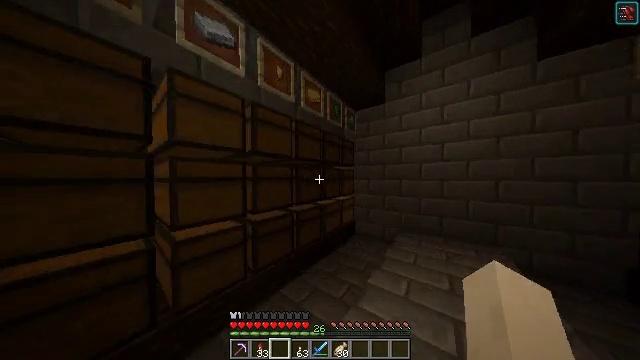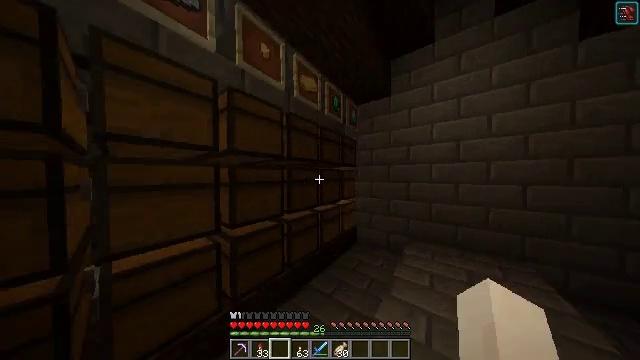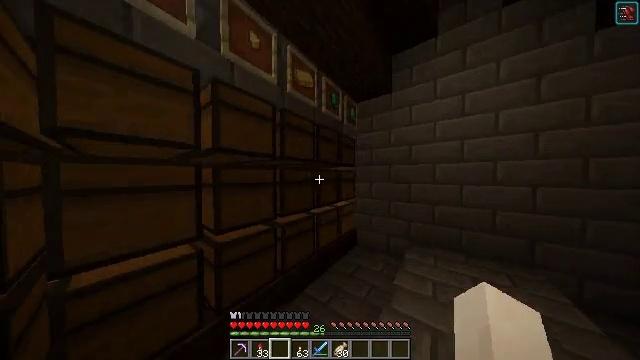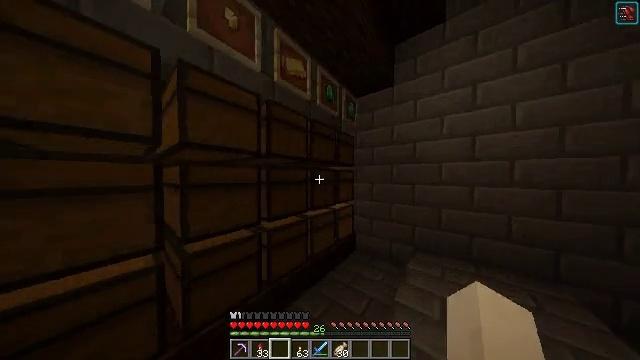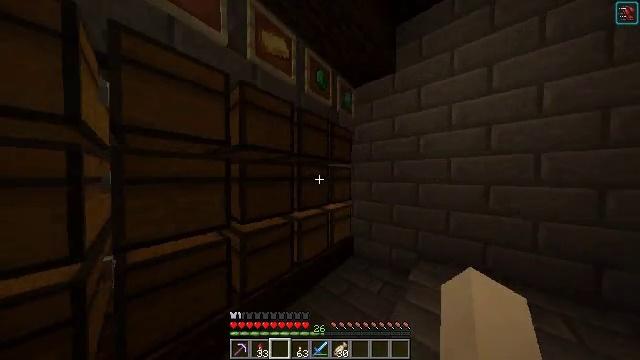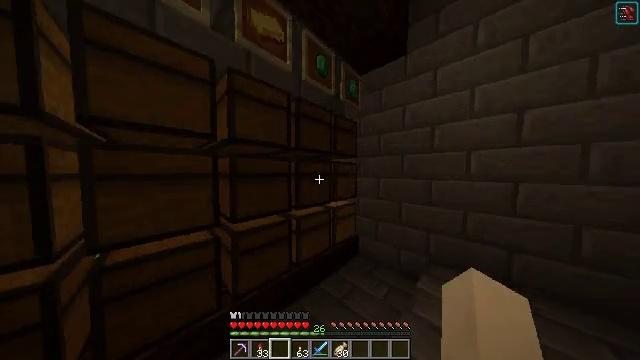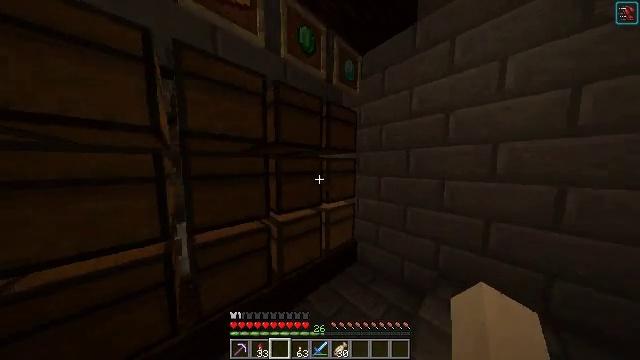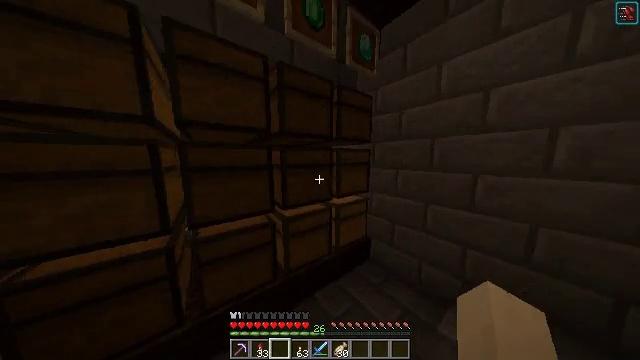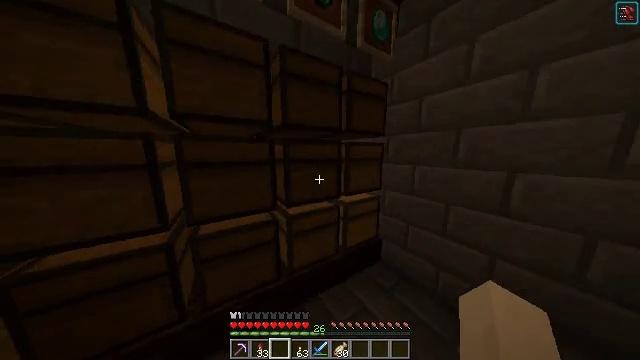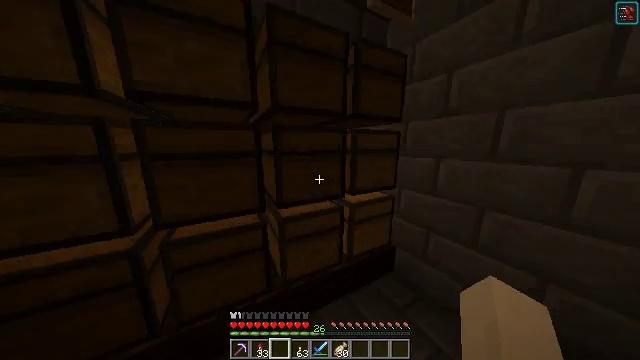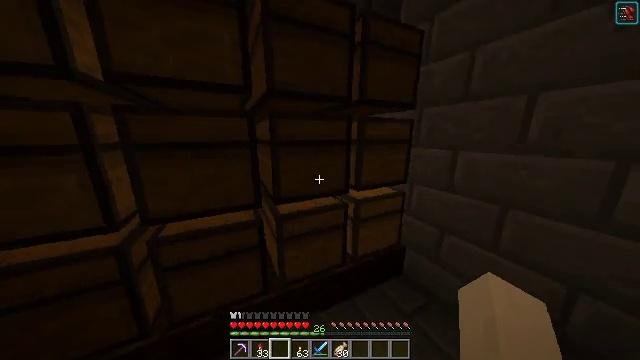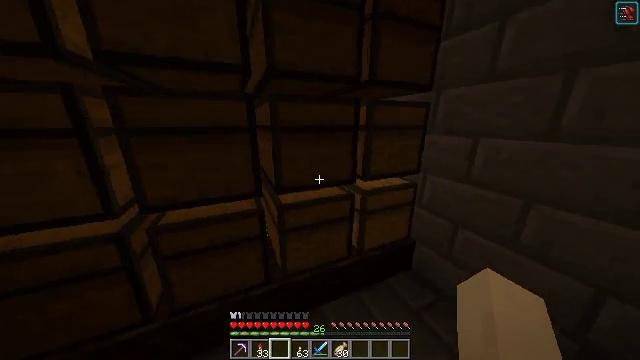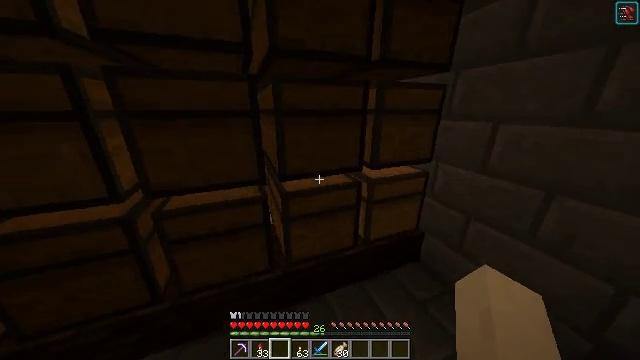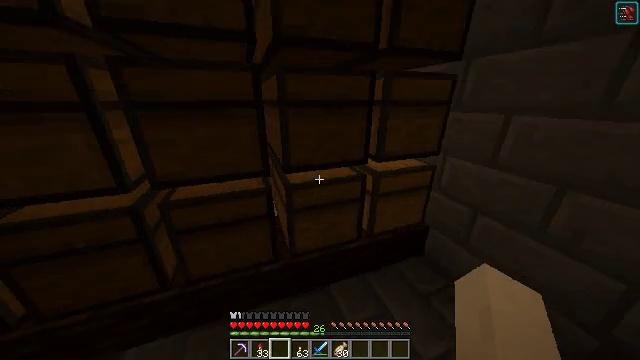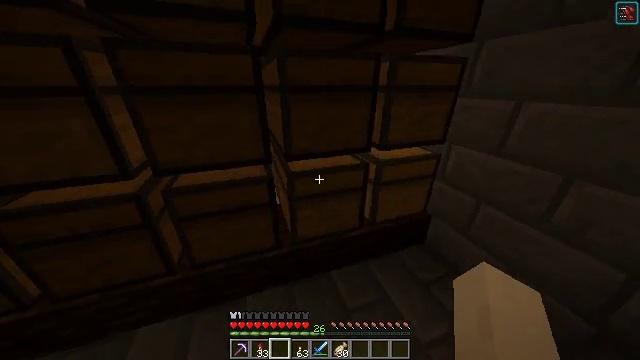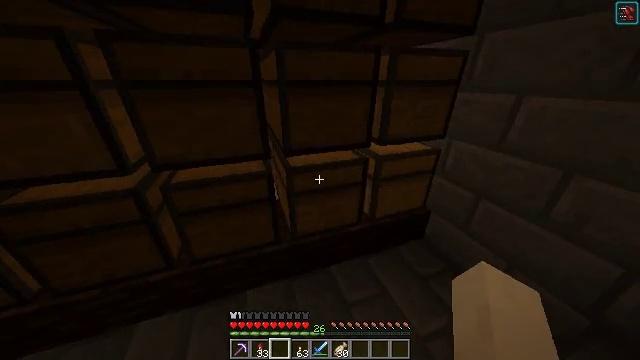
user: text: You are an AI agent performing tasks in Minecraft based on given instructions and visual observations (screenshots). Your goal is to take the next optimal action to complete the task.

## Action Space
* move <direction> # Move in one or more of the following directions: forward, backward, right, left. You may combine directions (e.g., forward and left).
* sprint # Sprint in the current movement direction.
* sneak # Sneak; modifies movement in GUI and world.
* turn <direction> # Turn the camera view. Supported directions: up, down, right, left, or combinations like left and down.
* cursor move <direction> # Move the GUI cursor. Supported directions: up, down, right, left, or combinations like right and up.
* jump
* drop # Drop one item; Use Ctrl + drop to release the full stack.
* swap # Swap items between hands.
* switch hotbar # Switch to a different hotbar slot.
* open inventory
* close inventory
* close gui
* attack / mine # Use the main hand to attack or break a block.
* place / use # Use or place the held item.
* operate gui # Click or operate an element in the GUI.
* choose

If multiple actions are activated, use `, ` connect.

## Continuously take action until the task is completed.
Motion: motion action
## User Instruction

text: Open the crafting table to craft an emerald block.
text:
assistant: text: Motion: move forward
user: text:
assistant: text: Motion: move forward and move right
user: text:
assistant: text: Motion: move forward and move right, turn left
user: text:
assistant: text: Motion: move forward and move right, turn left
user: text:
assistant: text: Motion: move forward and move right, turn left and down
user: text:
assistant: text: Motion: move forward and move right, turn left and down
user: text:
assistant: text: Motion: move forward, turn left and down
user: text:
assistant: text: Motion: turn left and down
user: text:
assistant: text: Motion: turn left and down
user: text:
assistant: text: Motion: turn left and down
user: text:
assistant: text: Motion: turn left and down
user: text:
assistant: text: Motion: turn left and down
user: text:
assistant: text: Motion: turn left and down
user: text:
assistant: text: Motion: turn down
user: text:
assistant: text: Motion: turn down, use / place
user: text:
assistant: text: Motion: use / place
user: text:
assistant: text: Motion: no_op
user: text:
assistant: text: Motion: no_op
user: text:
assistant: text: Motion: no_op
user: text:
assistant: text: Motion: open gui
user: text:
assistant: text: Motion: no_op
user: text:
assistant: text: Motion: no_op
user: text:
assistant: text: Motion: no_op
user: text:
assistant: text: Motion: no_op
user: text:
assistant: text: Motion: sneak, cursor move up
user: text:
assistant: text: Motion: sneak, cursor move up
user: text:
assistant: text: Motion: sneak, cursor move right and down
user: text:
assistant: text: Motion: sneak, cursor move right and down
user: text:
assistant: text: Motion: sneak, cursor move right and down
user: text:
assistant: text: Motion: sneak, cursor move down